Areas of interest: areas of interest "Suzhou City People's Police Training School"
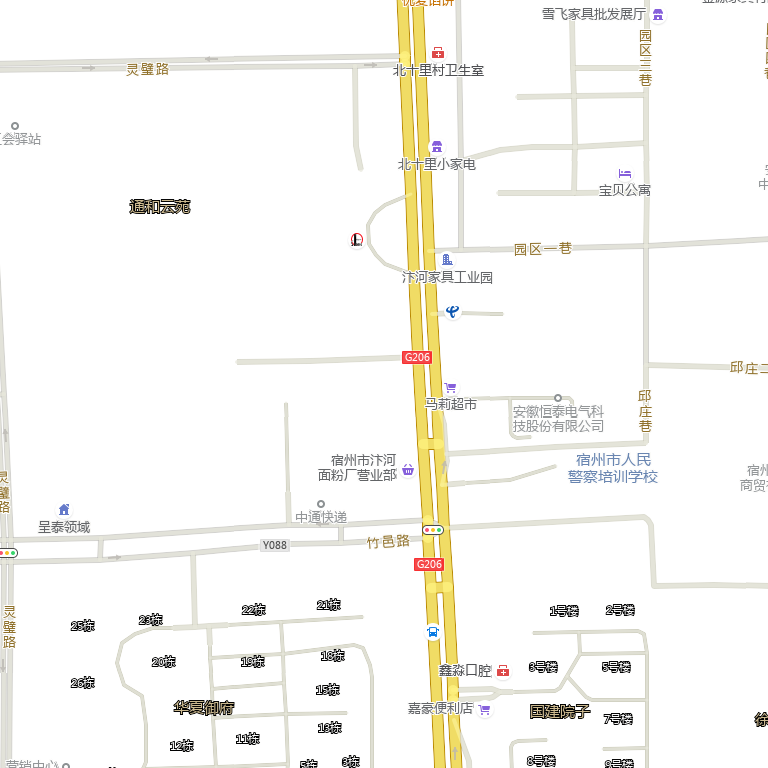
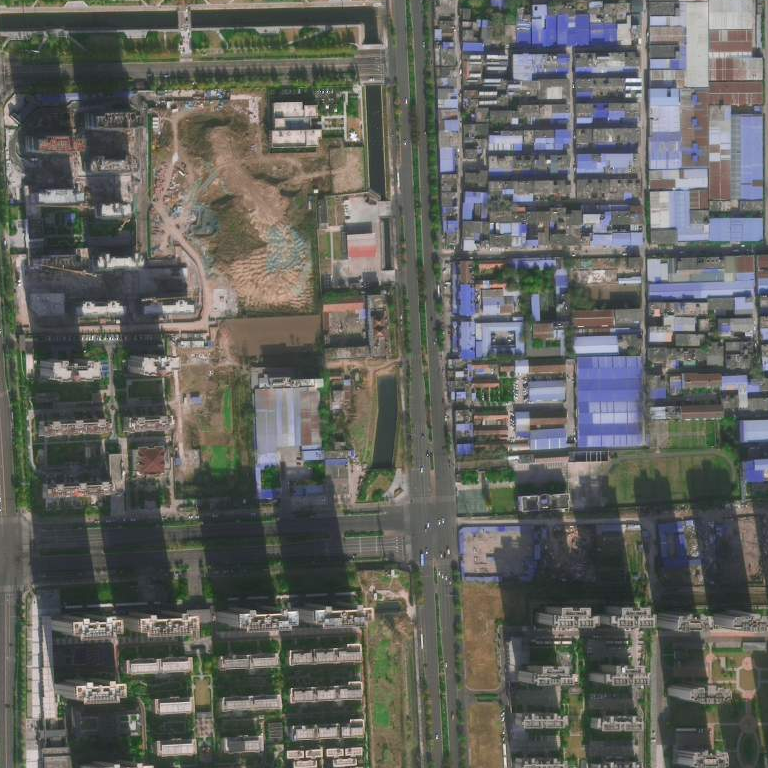